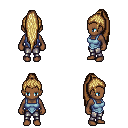
a pixel art fantasy rpg character, female body template, human, dark skin, blue vest, metal pants, blonde extra-long topknot hairstyle, four views (front, back, left, right), 2x2 character sprite sheet, small pixel art, hard edges, no anti-aliasing